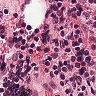
Metastatic tissue present: no